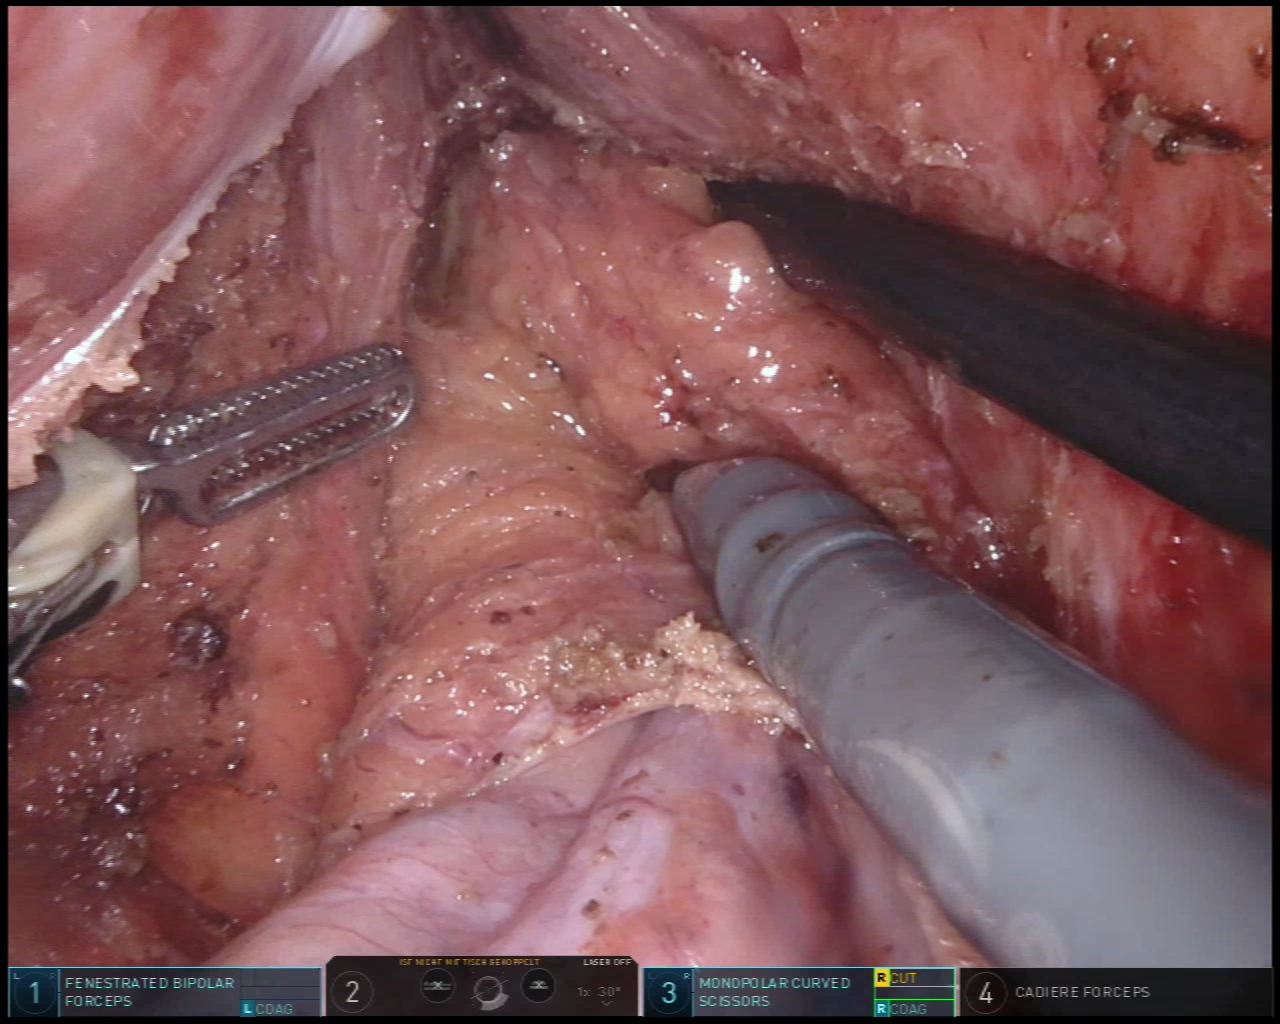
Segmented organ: vesicular_glands
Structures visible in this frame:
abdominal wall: no
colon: no
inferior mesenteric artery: no
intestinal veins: no
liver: no
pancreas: no
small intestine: no
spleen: no
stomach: no
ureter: no
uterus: no
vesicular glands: yes